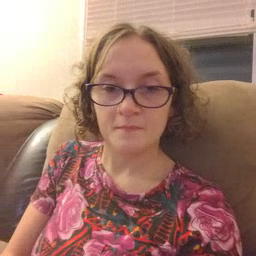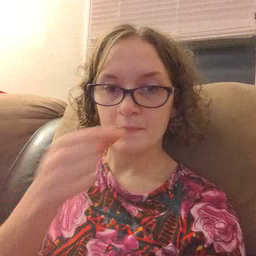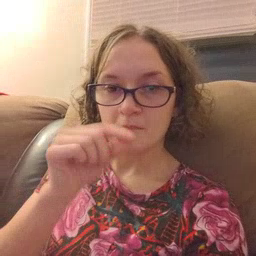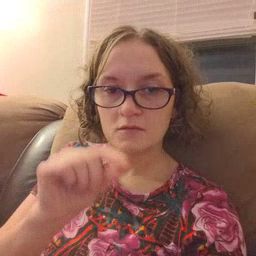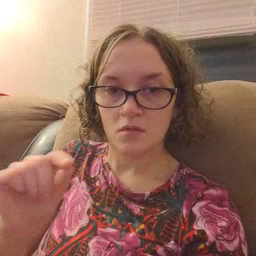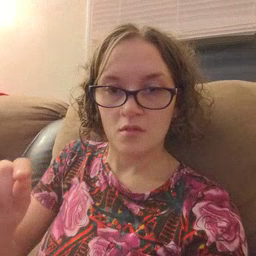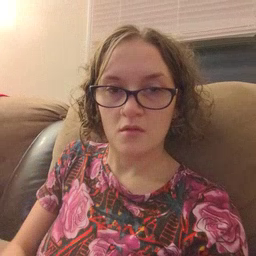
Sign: pencil